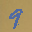
Label: 9